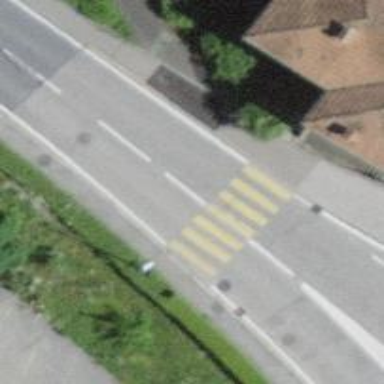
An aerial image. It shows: Zebra crossing on the road.